RGB frame:
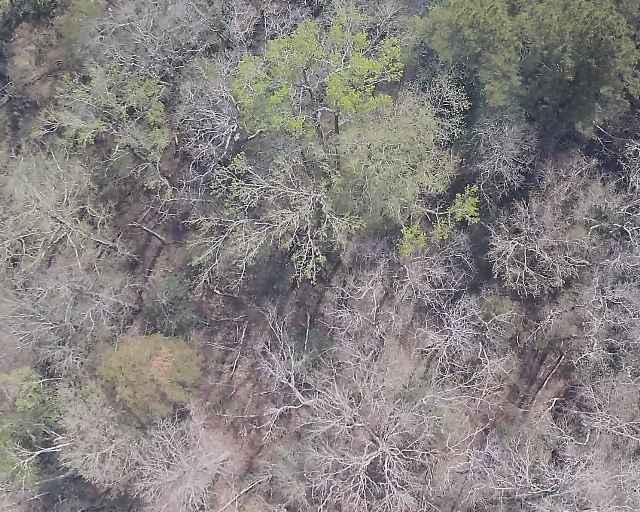
Thermal frame:
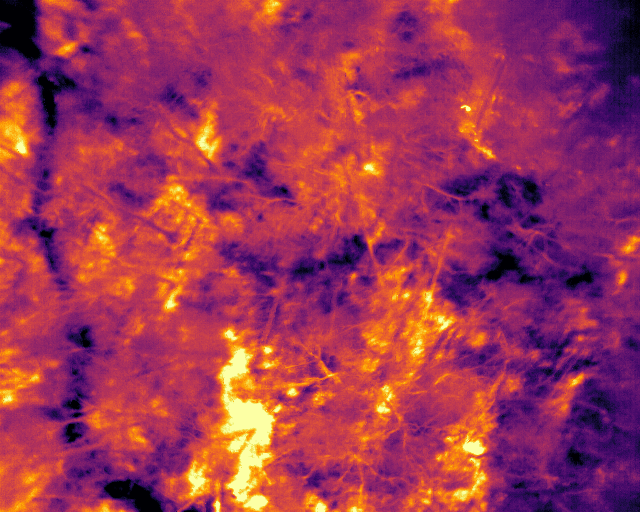
Captured: 2026-02-26 03:42:24
Pixels at or above 80 °C: 0 (fraction of frame: 0)